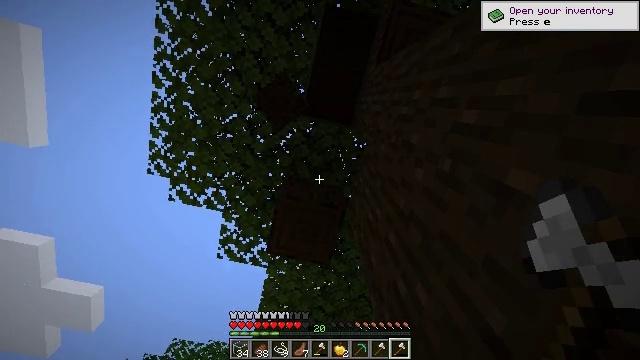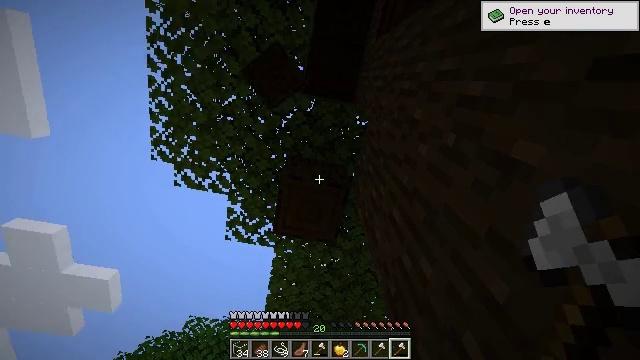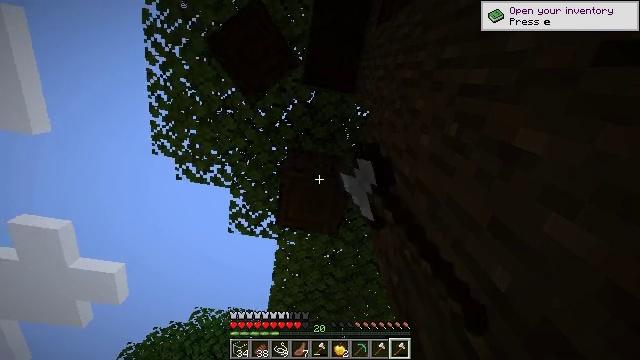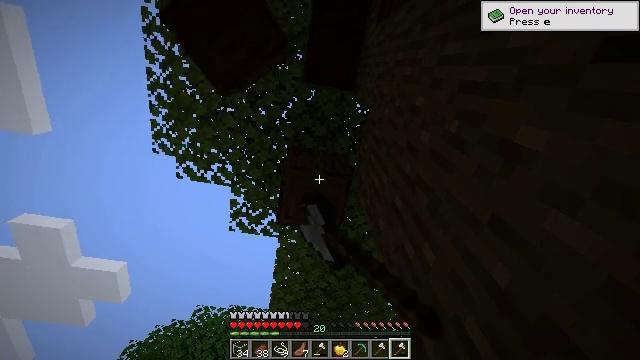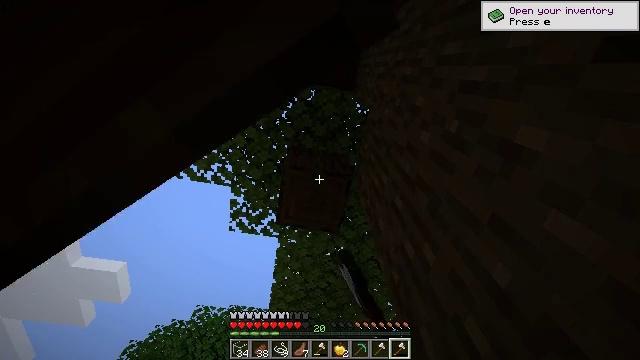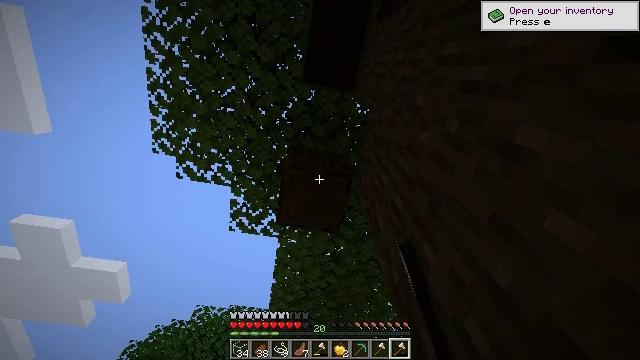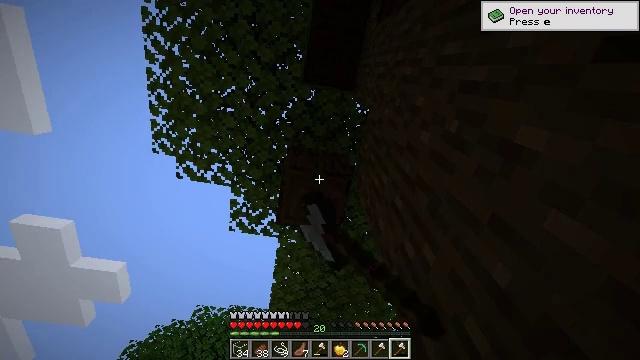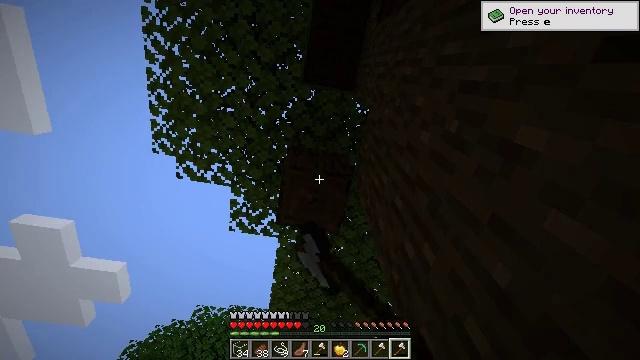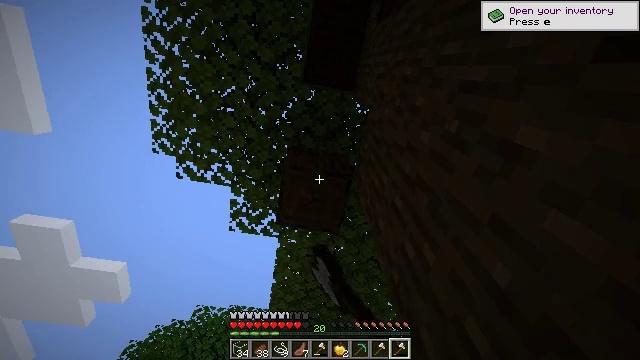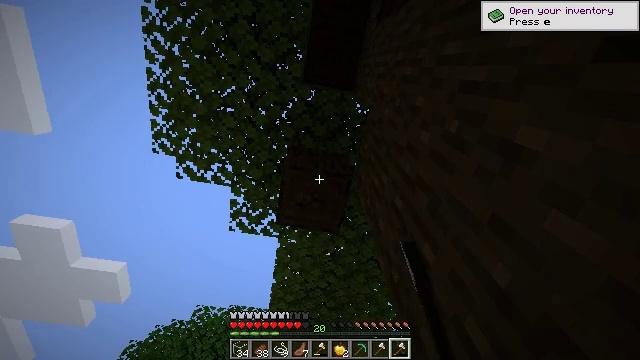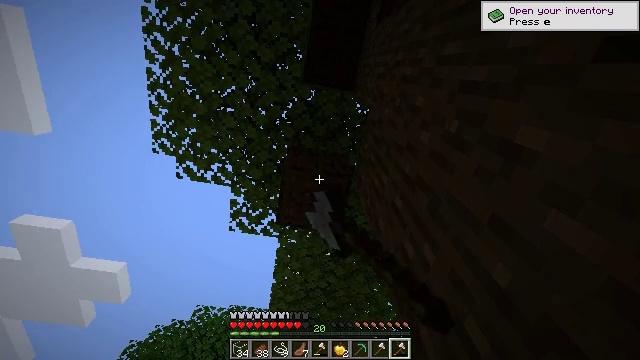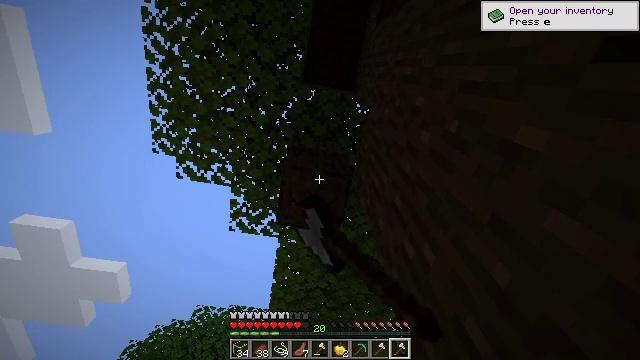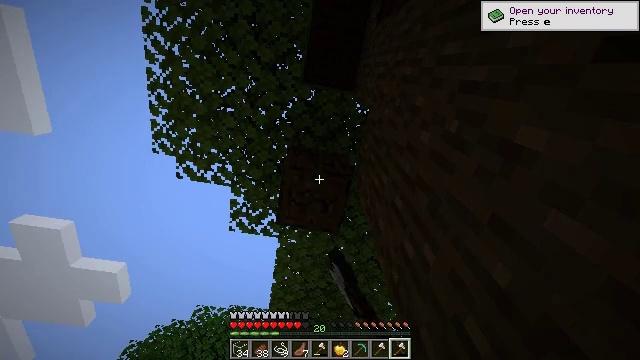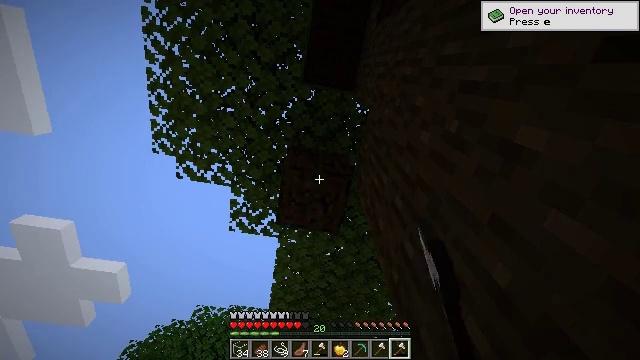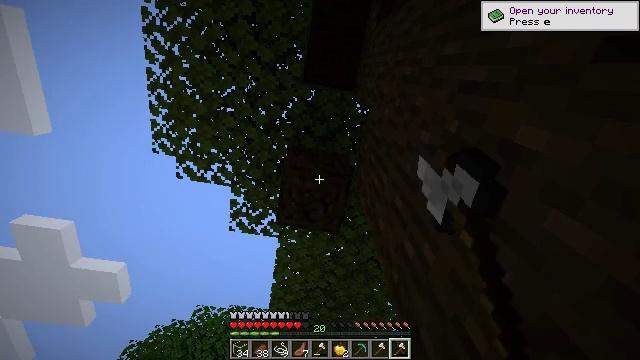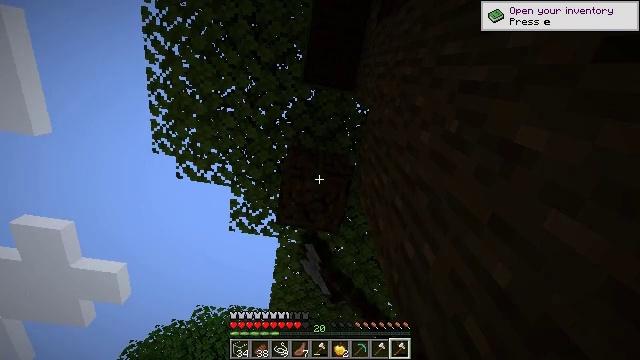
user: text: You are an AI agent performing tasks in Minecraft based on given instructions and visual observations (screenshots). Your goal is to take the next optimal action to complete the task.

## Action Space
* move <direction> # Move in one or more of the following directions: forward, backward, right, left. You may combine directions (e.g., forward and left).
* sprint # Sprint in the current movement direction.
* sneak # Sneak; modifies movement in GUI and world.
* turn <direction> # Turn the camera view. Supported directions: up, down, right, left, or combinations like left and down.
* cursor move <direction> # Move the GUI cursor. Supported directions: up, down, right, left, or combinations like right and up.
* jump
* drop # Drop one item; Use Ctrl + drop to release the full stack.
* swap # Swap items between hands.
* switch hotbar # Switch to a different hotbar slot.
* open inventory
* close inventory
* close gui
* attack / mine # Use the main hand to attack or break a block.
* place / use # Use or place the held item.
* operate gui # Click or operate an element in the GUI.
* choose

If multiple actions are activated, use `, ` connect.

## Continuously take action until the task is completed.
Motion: motion action
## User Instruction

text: Collect dark oak log for building.
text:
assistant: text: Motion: turn left and down, attack / mine
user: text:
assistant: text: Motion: turn down, attack / mine
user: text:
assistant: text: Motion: attack / mine
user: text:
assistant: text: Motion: attack / mine
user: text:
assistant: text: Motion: attack / mine
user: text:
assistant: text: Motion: attack / mine
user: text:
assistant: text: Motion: attack / mine
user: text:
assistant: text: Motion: attack / mine
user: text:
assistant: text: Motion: attack / mine
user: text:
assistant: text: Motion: attack / mine
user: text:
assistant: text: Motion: attack / mine
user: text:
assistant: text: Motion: attack / mine
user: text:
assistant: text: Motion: attack / mine
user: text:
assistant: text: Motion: attack / mine
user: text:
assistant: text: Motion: attack / mine
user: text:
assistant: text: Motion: attack / mine
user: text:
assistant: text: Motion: attack / mine
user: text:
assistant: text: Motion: attack / mine
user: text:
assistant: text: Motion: attack / mine
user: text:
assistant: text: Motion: attack / mine
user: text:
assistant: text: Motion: attack / mine
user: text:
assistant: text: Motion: attack / mine
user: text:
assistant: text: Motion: turn down, attack / mine
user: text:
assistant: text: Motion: turn down
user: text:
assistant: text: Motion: turn left and down
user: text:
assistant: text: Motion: turn left and down
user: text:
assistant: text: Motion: turn down
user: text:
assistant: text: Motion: turn down
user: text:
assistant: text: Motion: turn right and down
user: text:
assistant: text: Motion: turn right and down